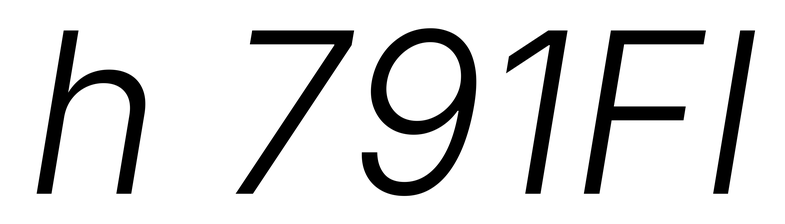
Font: Inter-Italic_Light_Italic